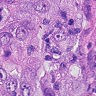
Metastatic tissue present: yes